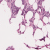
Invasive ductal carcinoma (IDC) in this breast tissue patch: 1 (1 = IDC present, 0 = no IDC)